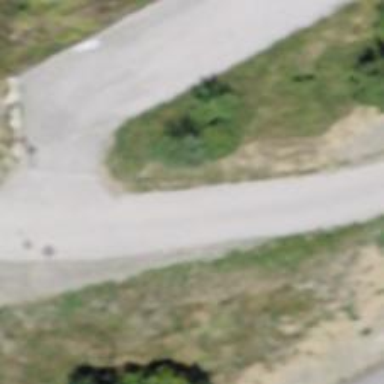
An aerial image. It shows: Unclassified road with paved surface.